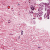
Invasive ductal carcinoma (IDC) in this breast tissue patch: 0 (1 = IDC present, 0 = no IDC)